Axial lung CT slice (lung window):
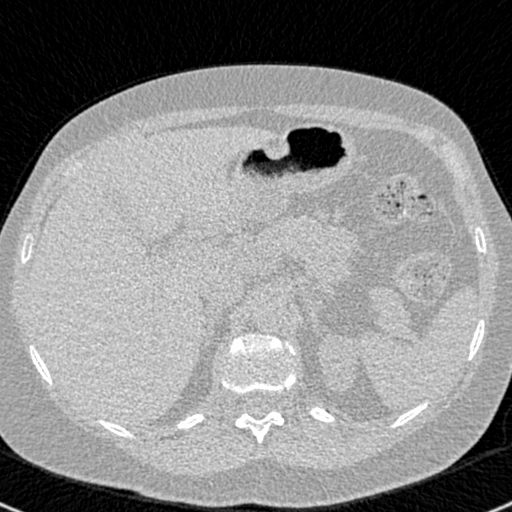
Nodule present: no